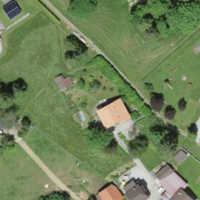
EUNIS habitat code: 24
Species observed at this site:
Dactylis glomerata